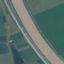
Label: River